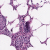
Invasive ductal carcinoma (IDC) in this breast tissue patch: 1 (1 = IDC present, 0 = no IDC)